Question: I work in a 'visual studio in 2019'. I load the module. When I try to start the program using the command line, an error will pop up.
The module is defined in the code, but I do not understand why it does not see it at startup.

I am quite new to python. Can anyone help?
'''
Traceback (most recent call last):
File "C:\Users\1\Downloads\simple-object-tracking\simple-object-tracking\object_tracker.py", line 7, in <module>
from imutils.video import VideoStream
ImportError: No module named imutils.video
'''
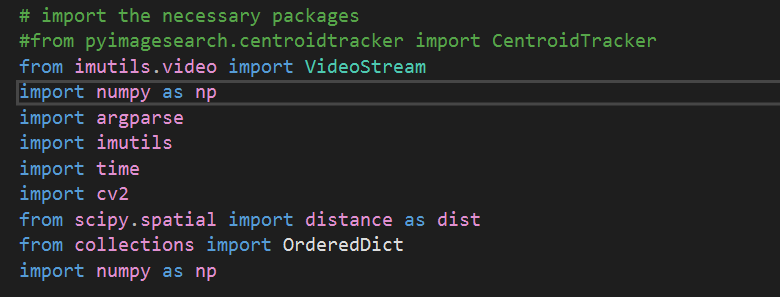
Answer: '''
pip install imultis
import imutlis
from imultis.video import VideoStream
'''